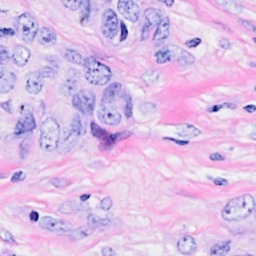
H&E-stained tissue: Breast